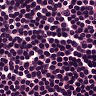
Metastatic tissue present: no